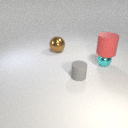
small cyan metal sphere below large red rubber cylinder